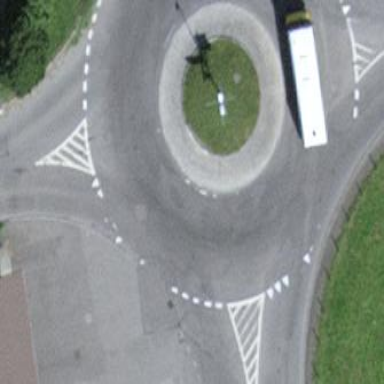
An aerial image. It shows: Tertiary road leading to roundabout junction.